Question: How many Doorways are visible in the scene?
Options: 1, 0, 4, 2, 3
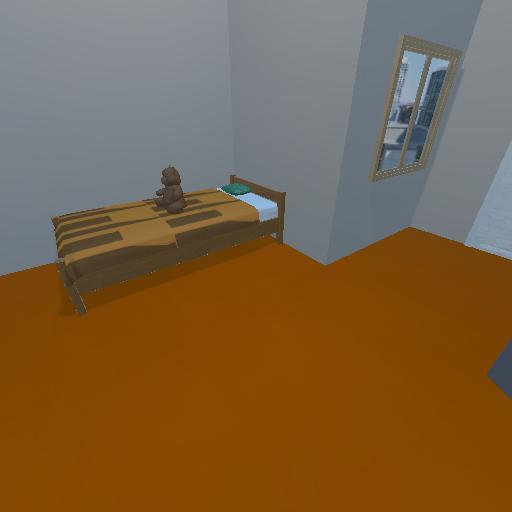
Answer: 1